Question: What is the difference between these icons in Linked Frameworks And Libraries tab? Why some of them have default yellow color, and some are whitened?

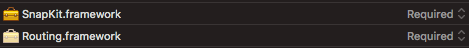
Answer: Those are the frameworks that Xcode thinks not exists and they will be available after the build process. Sometimes Xcode forgets to update the UI for that and remove the tint color.